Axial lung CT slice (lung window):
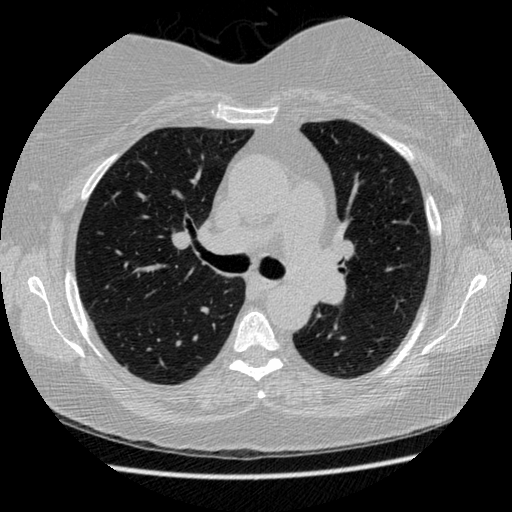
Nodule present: no